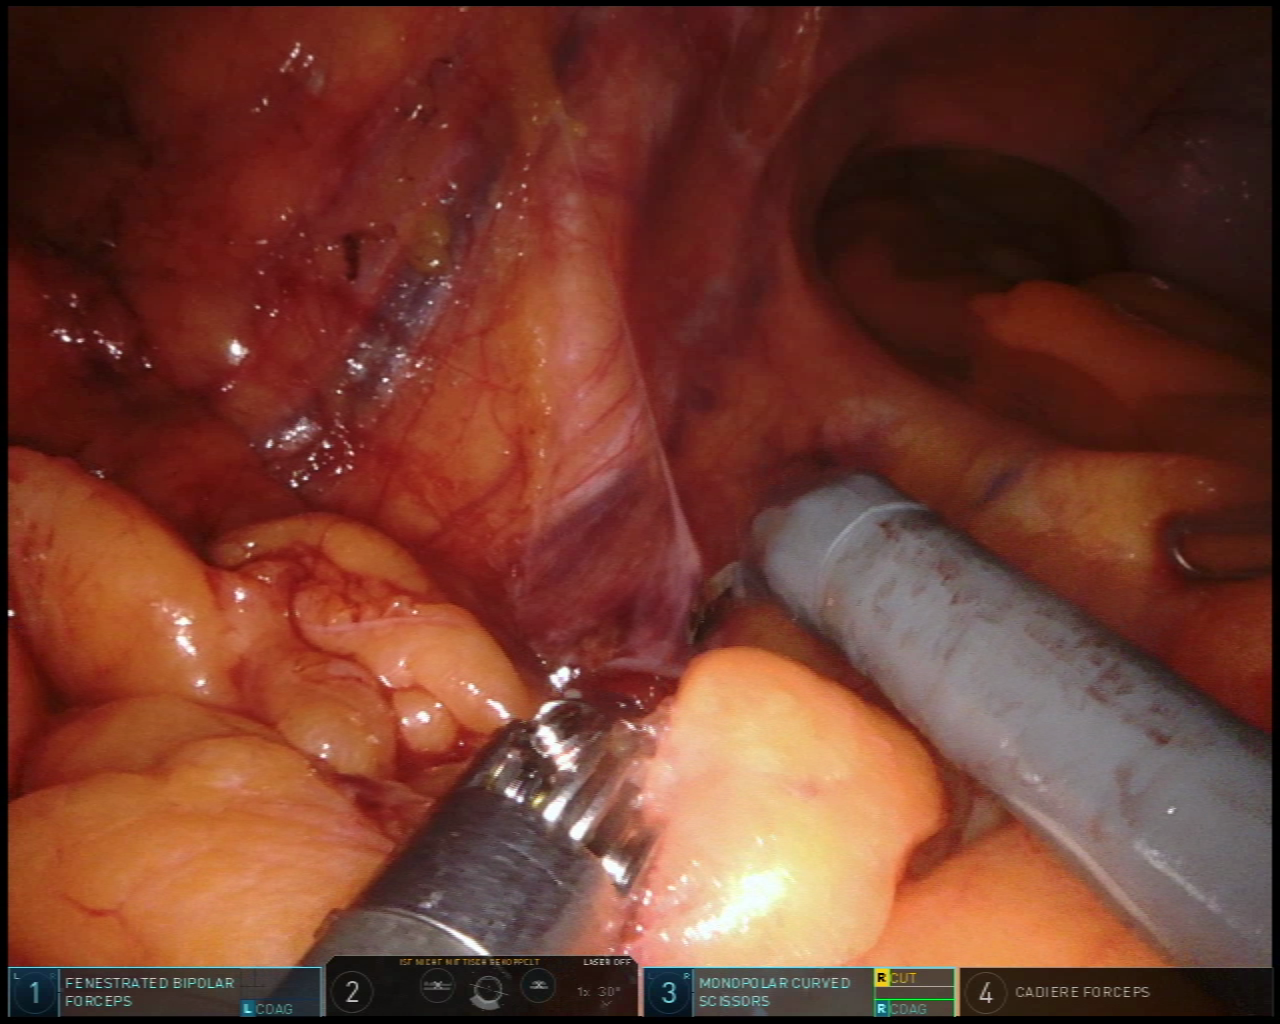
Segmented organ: ureter
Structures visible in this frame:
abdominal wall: yes
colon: no
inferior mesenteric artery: no
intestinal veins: no
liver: no
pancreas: no
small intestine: no
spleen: no
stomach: no
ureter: yes
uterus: no
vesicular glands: no